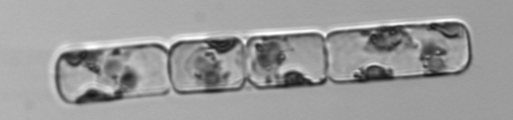
Label: Guinardia_delicatula